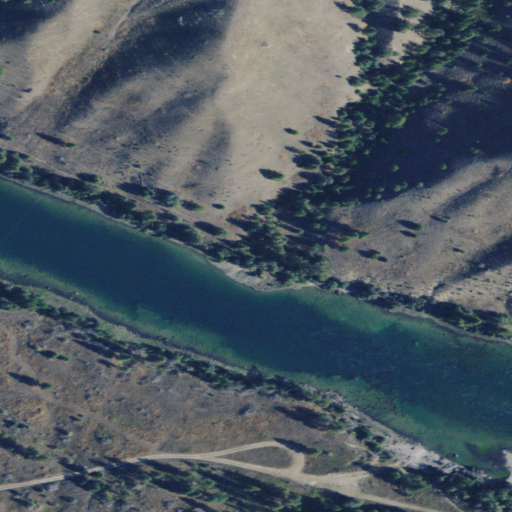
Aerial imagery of valley in Montana named Weythman Gulch containing grassland, open water, evergreen forest, open development, shrub, and low intensity development